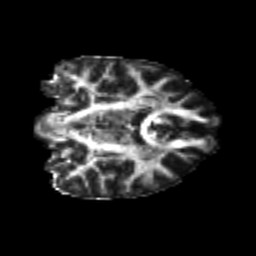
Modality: FA
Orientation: coronal
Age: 24
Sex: female
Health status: healthy
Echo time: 0.074 s